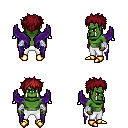
a pixel art fantasy rpg character, male body template, orc, green skin, purple wings, white pants, brunette bedhead hairstyle, white cloth bandages, gold boots, four views (front, back, left, right), 2x2 character sprite sheet, small pixel art, hard edges, no anti-aliasing